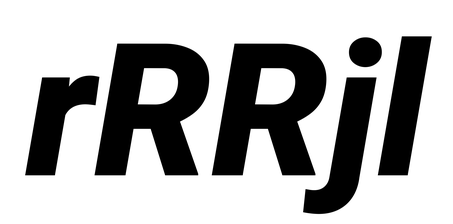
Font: Roboto-Italic_Black_Italic